Field crop: maize
Growth stage: 2
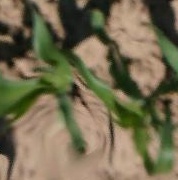
Species: maize